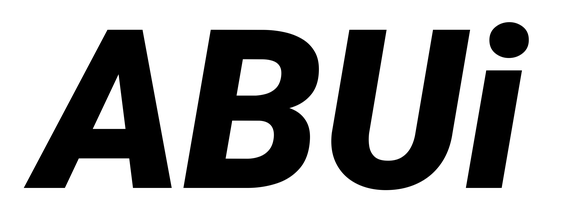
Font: Roboto-Italic_Black_Italic